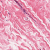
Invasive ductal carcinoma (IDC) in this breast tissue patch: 0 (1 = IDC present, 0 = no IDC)